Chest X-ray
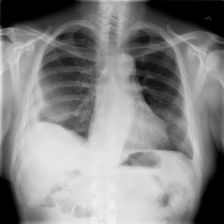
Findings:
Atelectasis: negative
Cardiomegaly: negative
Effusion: negative
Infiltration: negative
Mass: negative
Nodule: negative
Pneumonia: negative
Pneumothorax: negative
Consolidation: negative
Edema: negative
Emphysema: negative
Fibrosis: positive
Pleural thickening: positive
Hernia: negative